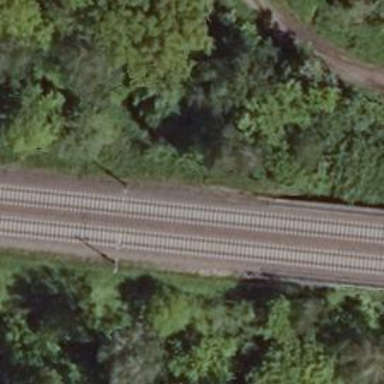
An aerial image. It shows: Railway milestone with catenary mast.